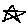
Label: star